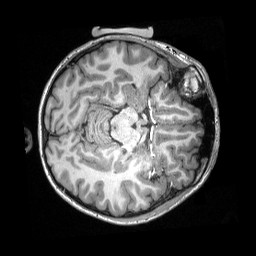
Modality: T1w
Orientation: axial